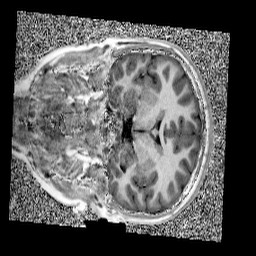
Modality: UNIT1
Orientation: coronal
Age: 11
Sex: female
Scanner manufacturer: siemens
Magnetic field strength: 3 T
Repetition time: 4 s
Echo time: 0.00303 s